Question: I'm making an application in Xamarin forms but I have some trouble sticking a layout to the bottom of the device. I thought an AbsoluteLayout would work, but I cannot grasp how it works. So I made a RelativeLayout which I filled with the elements I wanted to fill but now I cannot seem to get it working on sticking to the bottom of the device at all time.
Below is a screenshot to make things hopefully a little bit more clear.
I have a stacklayout which I fill with the headerlayout and the contentlayout. But if I just add the footerlayout to the stacklayout, it will not be sticked to the bottom of the page but (logically) just behind the previous child. Now I think an Absolutelayout would do the trick, but I cannot seem to grasp the functionality and the Layoutflags and bounds of it. Could someone help me out?

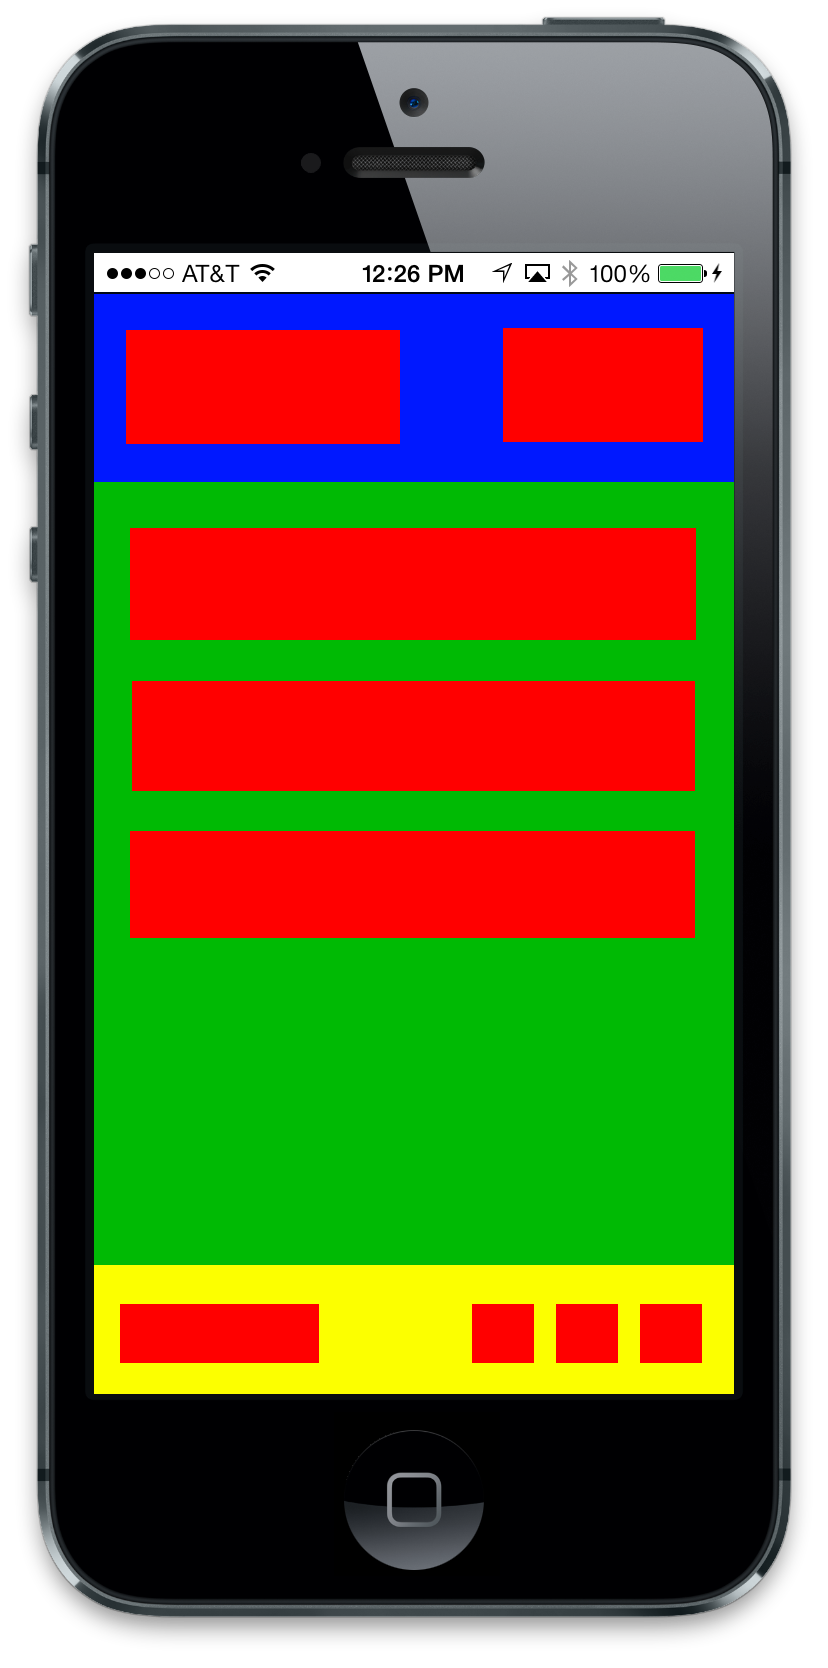
Answer: '''
<StackLayout>
<StackLayout Orientation="Horizontal" VerticalOptions="Start">
<!-- top controls -->
</StackLayout>
<StackLayout VerticalOptions="CenterAndExpand">
<!-- middle controls -->
</StackLayout>
<StackLayout Orientation="Horizontal" VerticalOptions="End">
<!-- bottom controls -->
</StackLayout>
</StackLayout>
'''
Make sure to have no more than one child with 'Expand' options for best performance.